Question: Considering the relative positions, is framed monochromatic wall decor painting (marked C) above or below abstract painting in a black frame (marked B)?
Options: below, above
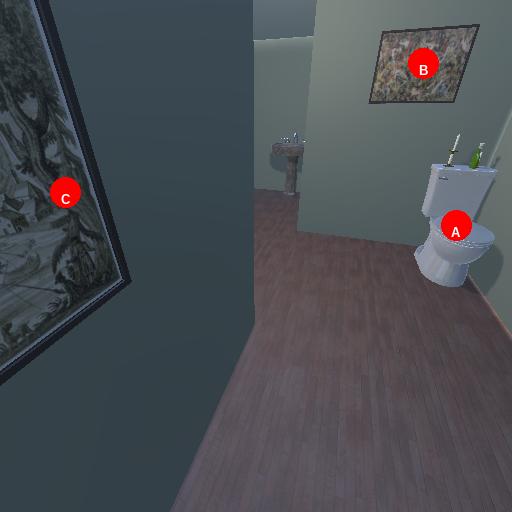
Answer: below